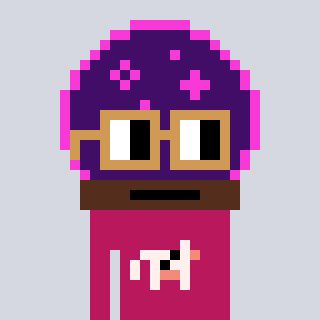
a pixel art character with square brown glasses, a crystalball-shaped head and a darkpink-colored body on a cool background